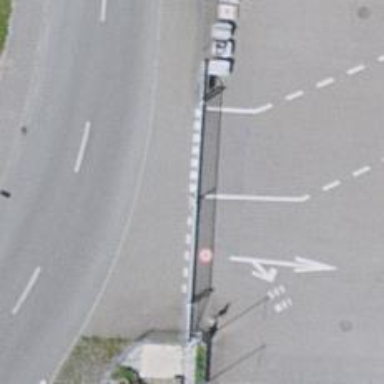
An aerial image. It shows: Gate.